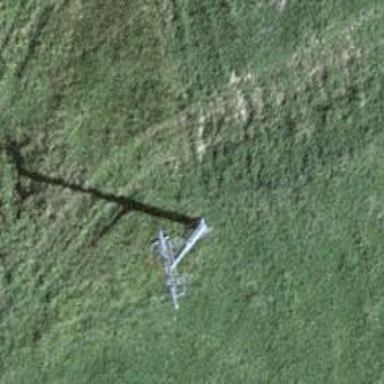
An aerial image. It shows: Pylon used for aerialway.